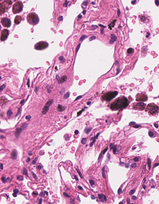
Tumor epithelial tissue: no
Tumor-associated stroma tissue: no
Normal tissue: yes